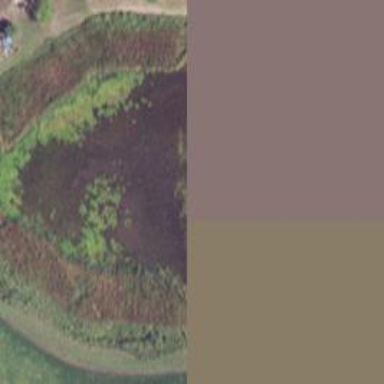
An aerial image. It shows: Marshy wetland area.